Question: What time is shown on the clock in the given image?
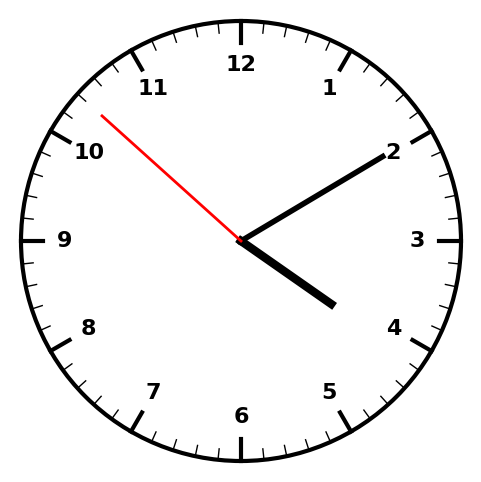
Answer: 04:09:52